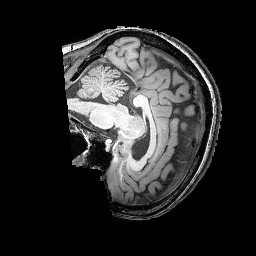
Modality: T1w
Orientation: sagittal
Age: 50
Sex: female
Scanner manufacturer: siemens
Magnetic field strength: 3 T
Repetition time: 2.25 s
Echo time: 0.00415 s